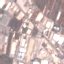
Land use / land cover: Industrial